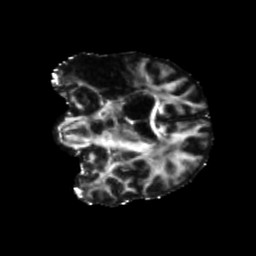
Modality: FA
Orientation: coronal
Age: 39
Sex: male
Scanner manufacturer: siemens
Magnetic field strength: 3 T
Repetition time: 5.25 s
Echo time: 0.08 s